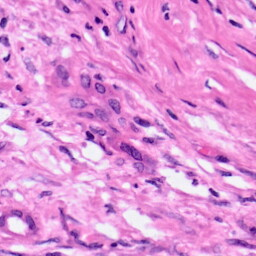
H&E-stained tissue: Pancreatic